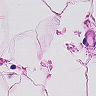
Metastatic tissue present: no